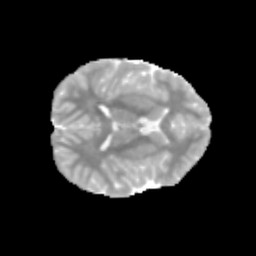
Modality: MD
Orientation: axial
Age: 11
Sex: male
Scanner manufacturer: siemens
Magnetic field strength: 3 T
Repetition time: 3.8 s
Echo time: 0.07 s